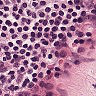
Metastatic tissue present: no